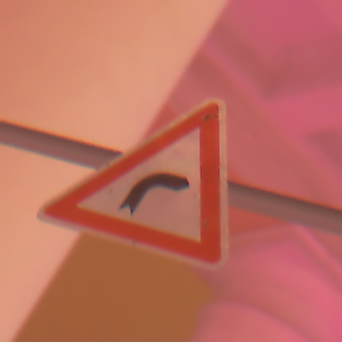
Verkehrszeichen: KurveRechts
Umgebung: Outdoor, Urban
Tageszeit: Night
Wetter: Overcast
Licht: Artificial
Jahreszeit: Winter
Kontrast: MediumContrast